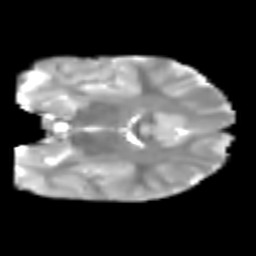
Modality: T2w
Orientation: coronal
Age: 6
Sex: male
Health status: healthy